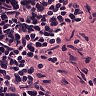
Metastatic tissue present: no